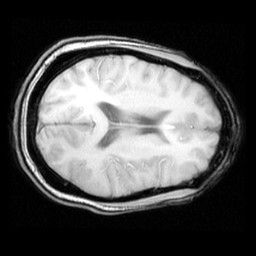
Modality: inplaneT1
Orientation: axial
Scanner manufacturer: ge
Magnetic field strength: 3 T
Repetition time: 0.325 s
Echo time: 0.003468 s